Question: I am trying to create an EC_KEY using EC_KEY_new_by_curve_name(NID_secp256k1) but m having this output when ii check the key

This is the error on the image.
'''
==13629== Memcheck, a memory error detector
==13629== Copyright (C) 2002-2013, and GNU GPL'd, by Julian Seward et al.
==13629== Using Valgrind-3.10.1 and LibVEX; rerun with -h for copyright info
==13629== Command: ./ec_create-test
==13629==
Key verification failed
==13629==
==13629== HEAP SUMMARY:
==13629== in use at exit: 1,224 bytes in 28 blocks
==13629== total heap usage: 2,558 allocs, 2,530 frees, 96,068 bytes allocated
==13629==
==13629== LEAK SUMMARY:
==13629== definitely lost: 80 bytes in 1 blocks
==13629== indirectly lost: 1,144 bytes in 27 blocks
==13629== possibly lost: 0 bytes in 0 blocks
==13629== still reachable: 0 bytes in 0 blocks
==13629== suppressed: 0 bytes in 0 blocks
==13629== Rerun with --leak-check=full to see details of leaked memory
==13629==
==13629== For counts of detected and suppressed errors, rerun with: -v
==13629== ERROR SUMMARY: 0 errors from 0 contexts (suppressed: 0 from 0)
'''
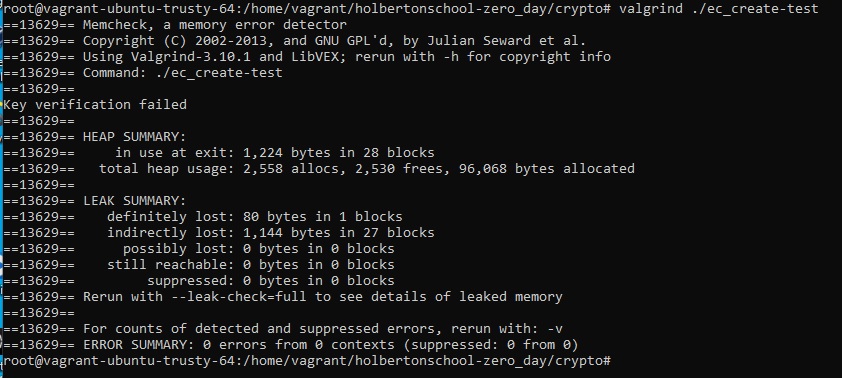
Answer: TLDR: you didn't create (or set) any key
An 'EC_KEY' object in OpenSSL, like the objects for other publickey schemes with parameters ('DSA' and 'DH'), can actually be in one of 4 states:
1. the object exists but is not set at all
2. the object has the paramweters set, but neither private nor public key
3. the object has the parameters and public key set, but not private key; this is commonly used by parties other than the key owner
4. the object has the parameters set and both private and public key; this is commonly used by the key owner
For EC the parameters are often loosely called a "curve" but technically that is imprecise: they actually include an underlying field (here F, the integers modulo a particular 256-bit prime); the coefficients of a short Weierstrass equation defining a curve over that field; and a prechosen 'base' or 'generator' point on that curve. Mathematically these parameters form a finite group, and OpenSSL actually stores them in a related but different object type 'EC_GROUP'.
'EC_KEY_new_by_curve_name' produces state 2 -- it has the parameters (specifically 'EC_GROUP') set, but no key -- so 'EC_KEY_check_key' has no key to check, and fails.
In general whenever any OpenSSL crypto function returns a failure indication (and often but not always when an SSL/TLS function does) <URL> With this code
'''
/* SO 66847659 2021-03-29 */
#include <stdio.h>
#include <openssl/ec.h>
#include <openssl/obj_mac.h>
#include <openssl/err.h>
int main (void){
EC_KEY * ec = EC_KEY_new_by_curve_name(NID_secp256k1);
if( EC_KEY_check_key(ec) <= 0 ) ERR_print_errors_fp(stdout);
return 0;
}
'''
I get the more specific and helpful error message
'''
140659993163520:error:100B1043:elliptic curve routines:EC_KEY_check_key:passed a null parameter:crypto/ec/ec_key.c:258:
'''
If you want to generate a new , after creating the 'EC_KEY' object (with parameters) call <URL> -- or better style since 1.0.0 in 2010 is to use the higher-level generic 'EVP_PKEY' interface instead of the algorithm-specific one.
OTOH if you want to use an existing keypair, or publickey, there are numerous options depending on the details of your environment and data that you didn't specify.